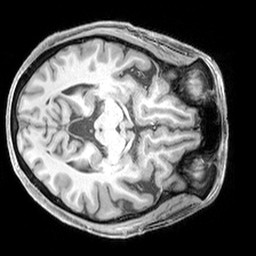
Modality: T1w
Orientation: axial
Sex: female
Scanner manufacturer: siemens
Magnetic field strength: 3 T
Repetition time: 2.3 s
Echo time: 0.00226 s